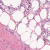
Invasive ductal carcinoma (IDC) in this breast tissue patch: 0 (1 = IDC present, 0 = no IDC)